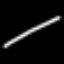
Label: line